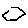
Label: hexagon